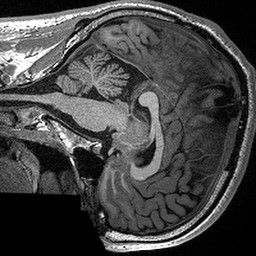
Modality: T1w
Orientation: sagittal
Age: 28
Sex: male